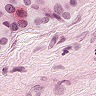
Metastatic tissue present: yes